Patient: sex F, age 43
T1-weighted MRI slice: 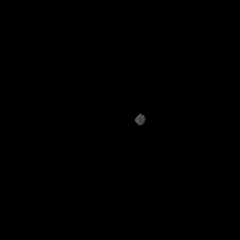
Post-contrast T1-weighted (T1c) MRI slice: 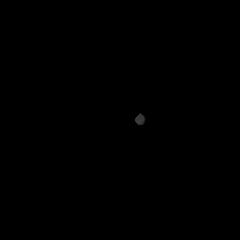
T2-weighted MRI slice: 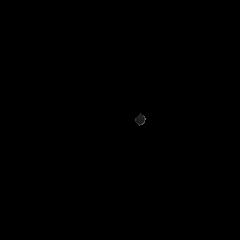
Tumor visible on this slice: no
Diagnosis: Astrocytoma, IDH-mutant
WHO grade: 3